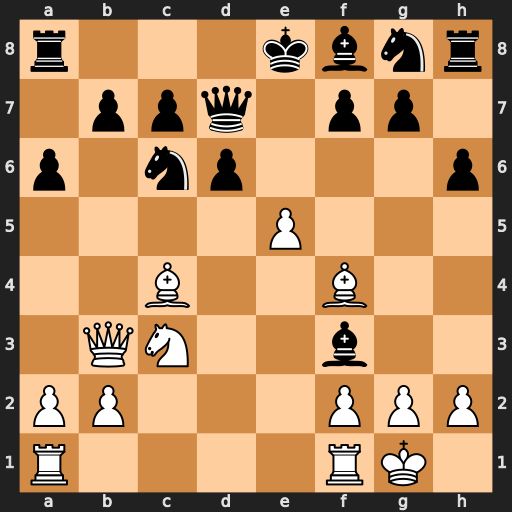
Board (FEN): r3kbnr/1ppq1pp1/p1np3p/4P3/2B2B2/1QN2b2/PP3PPP/R4RK1
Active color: w
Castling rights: kq
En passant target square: -
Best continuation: e6 fxe6 Bxe6